Question:
There is a input box with height 36px as show in above image.
In IE10 placeholder is not vertically middle.
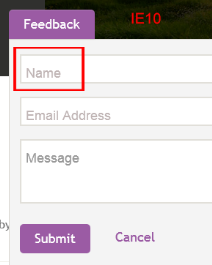
Answer: For all inputs just give
'''
line-height:normal;
'''
it will take normal line-height and will work fine in all browsers.